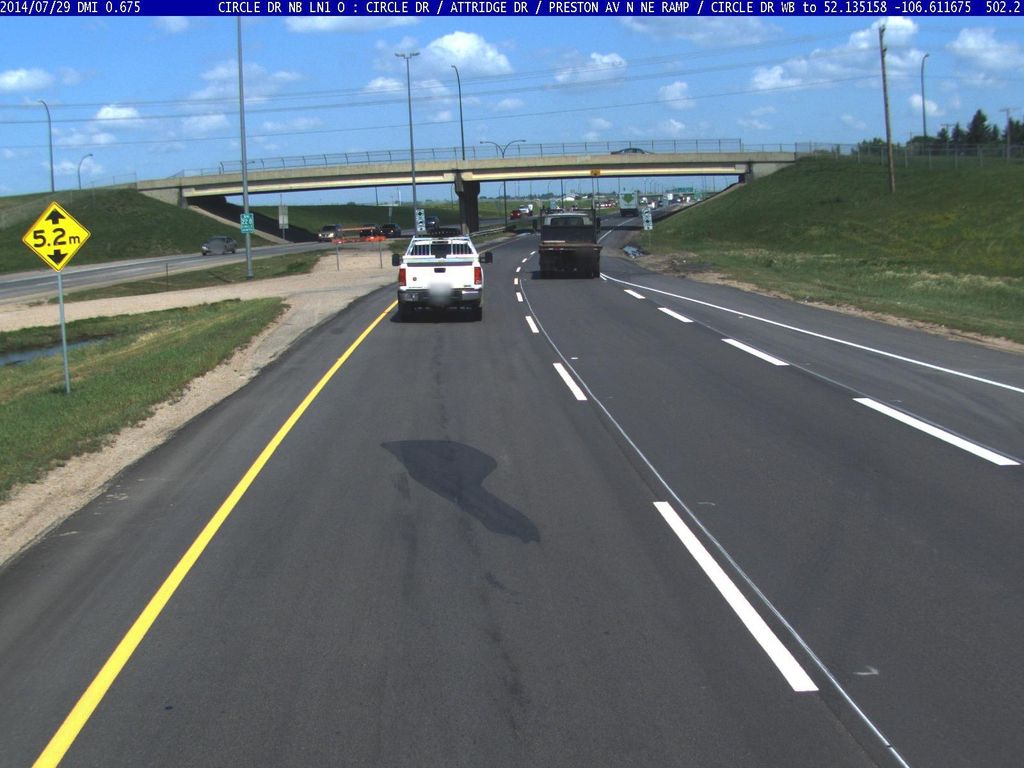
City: saskatoon